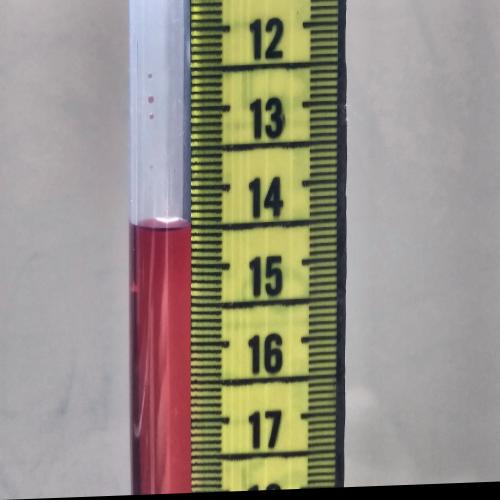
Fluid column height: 14.0 cm